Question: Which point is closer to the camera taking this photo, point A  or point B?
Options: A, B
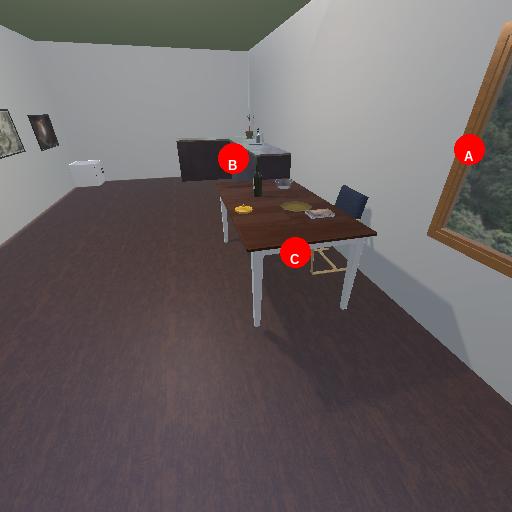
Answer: A